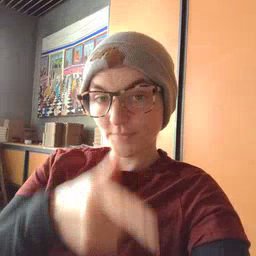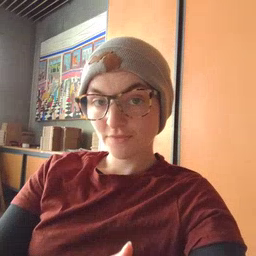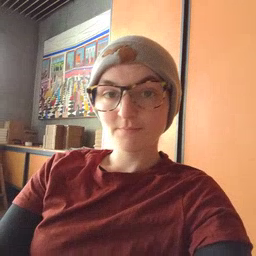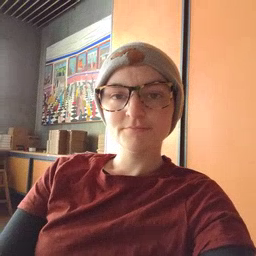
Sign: brother